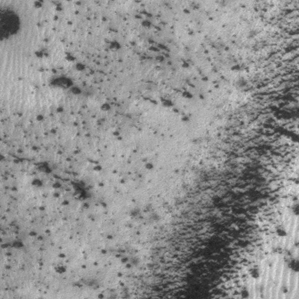
Label: frost